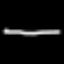
Label: line